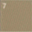
Piece: xx